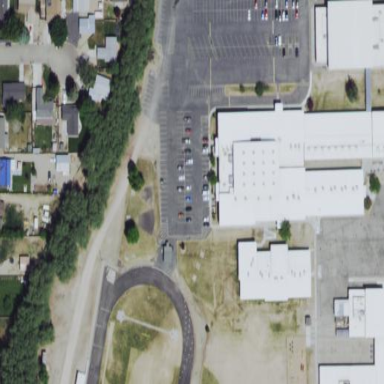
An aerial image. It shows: School building.